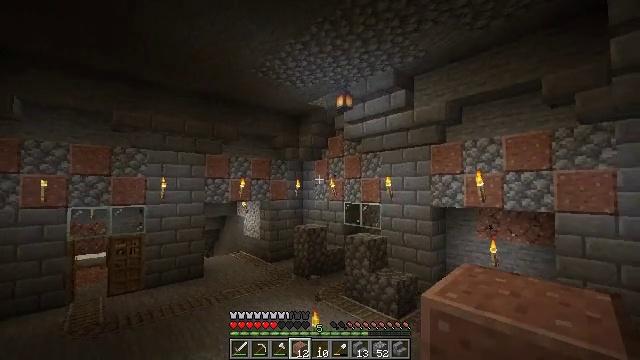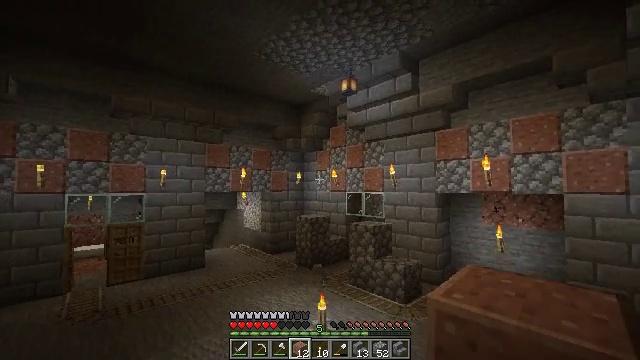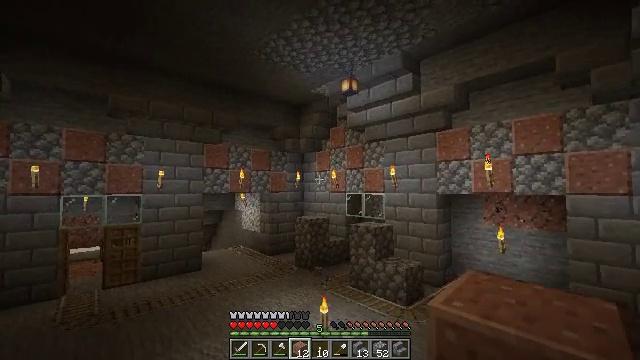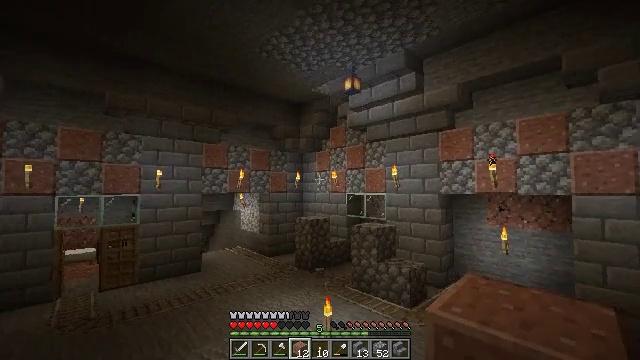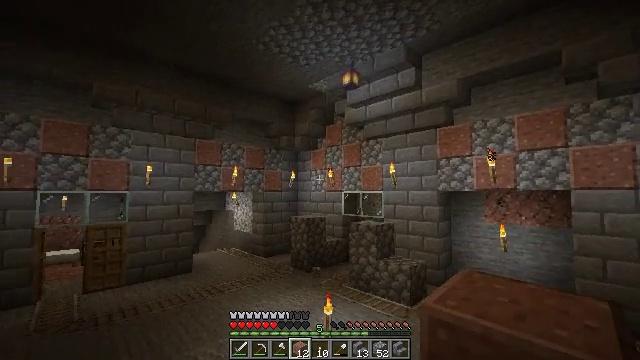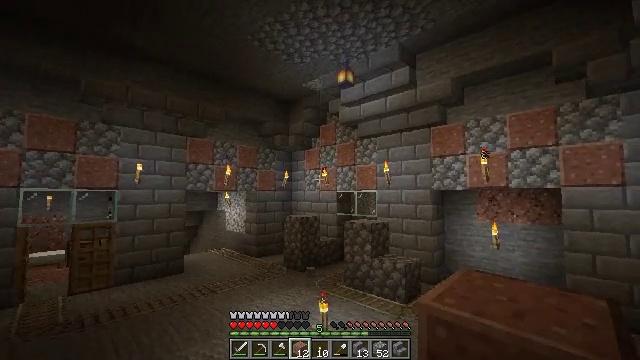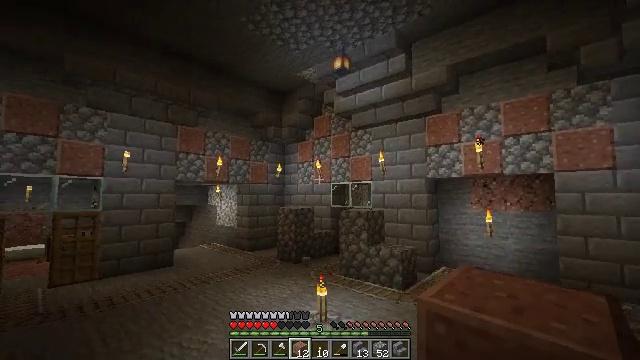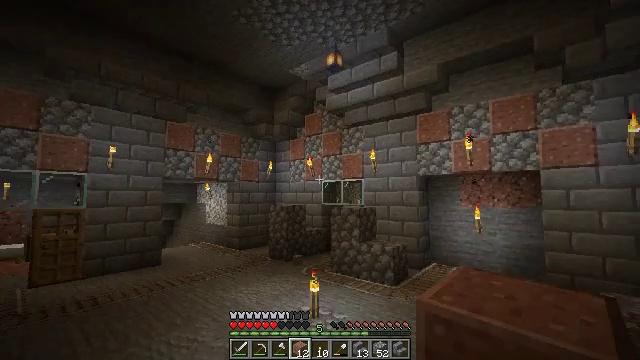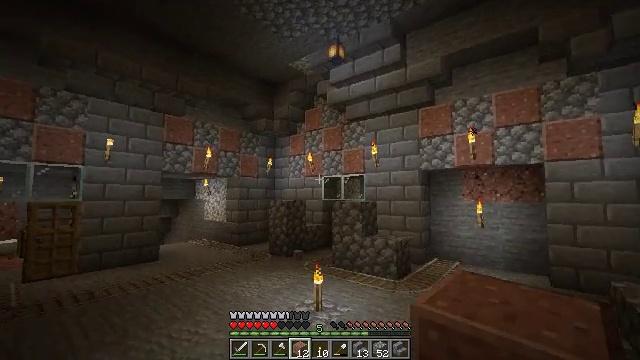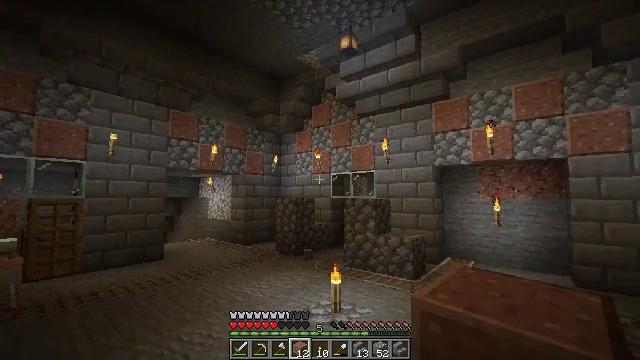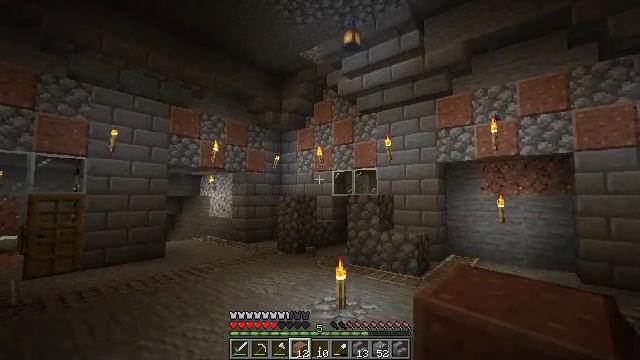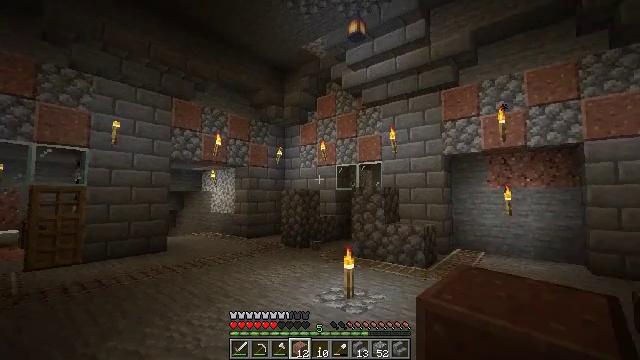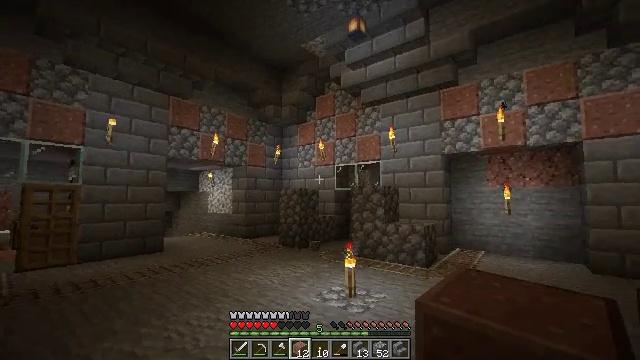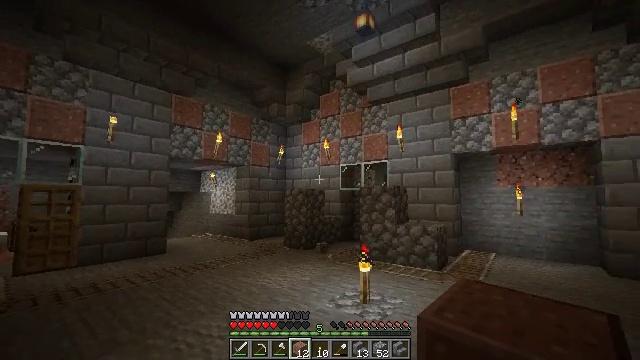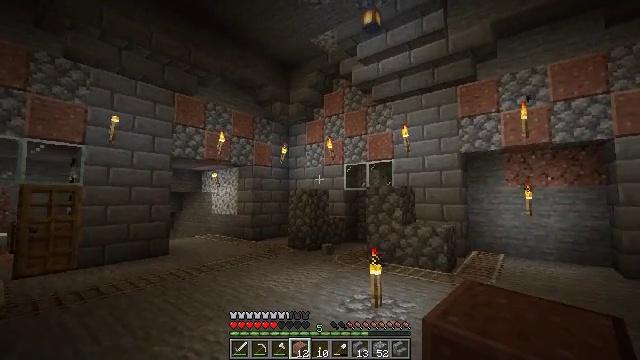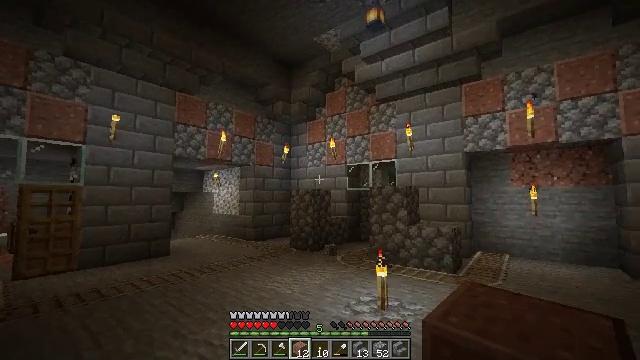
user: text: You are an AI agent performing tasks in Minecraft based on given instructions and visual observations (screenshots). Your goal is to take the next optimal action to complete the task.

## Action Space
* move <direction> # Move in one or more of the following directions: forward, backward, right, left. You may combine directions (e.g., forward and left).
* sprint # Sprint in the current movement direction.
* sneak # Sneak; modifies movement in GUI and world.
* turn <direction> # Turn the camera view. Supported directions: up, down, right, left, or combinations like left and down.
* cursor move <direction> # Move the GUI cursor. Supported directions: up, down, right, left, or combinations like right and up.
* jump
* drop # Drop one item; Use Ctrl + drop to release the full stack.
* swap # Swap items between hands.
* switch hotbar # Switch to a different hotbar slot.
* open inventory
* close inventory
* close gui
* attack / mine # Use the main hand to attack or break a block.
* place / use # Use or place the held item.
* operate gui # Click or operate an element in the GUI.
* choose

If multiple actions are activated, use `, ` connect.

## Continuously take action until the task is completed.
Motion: motion action
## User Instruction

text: Gather polished granite from a structure.
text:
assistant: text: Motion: move forward and move left
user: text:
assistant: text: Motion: move forward and move left
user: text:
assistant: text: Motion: move forward and move left
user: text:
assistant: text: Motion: move forward and move left, turn right
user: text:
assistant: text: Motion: move forward and move left, turn right
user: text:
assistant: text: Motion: move forward and move left, turn right
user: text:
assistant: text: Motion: move forward and move left, turn right
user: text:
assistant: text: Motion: move forward and move left
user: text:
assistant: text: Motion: move forward and move left
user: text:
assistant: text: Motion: move forward and move left
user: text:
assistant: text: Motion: move forward and move left
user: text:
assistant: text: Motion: move forward and move left
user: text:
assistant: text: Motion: move forward and move left
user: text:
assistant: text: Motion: move forward and move left
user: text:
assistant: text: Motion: no_op
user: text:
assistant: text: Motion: no_op
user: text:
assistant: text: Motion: no_op
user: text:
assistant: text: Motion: no_op
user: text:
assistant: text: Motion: no_op
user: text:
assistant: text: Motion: no_op
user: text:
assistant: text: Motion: move back, turn right
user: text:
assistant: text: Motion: move back, turn right
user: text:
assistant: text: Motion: move back, turn right
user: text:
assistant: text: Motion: move back, turn right
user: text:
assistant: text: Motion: move back, turn right
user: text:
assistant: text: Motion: move back and move left, turn right
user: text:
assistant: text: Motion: move left, turn right
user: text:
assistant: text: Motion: move left, turn right
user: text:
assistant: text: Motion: move left, turn right
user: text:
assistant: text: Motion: move left, turn right